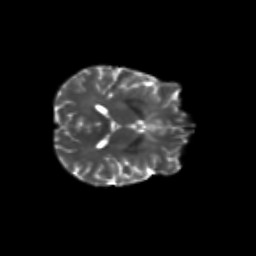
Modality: T2w
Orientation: axial
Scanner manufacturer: siemens
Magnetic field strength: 3 T
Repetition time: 9.2 s
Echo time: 0.084 s